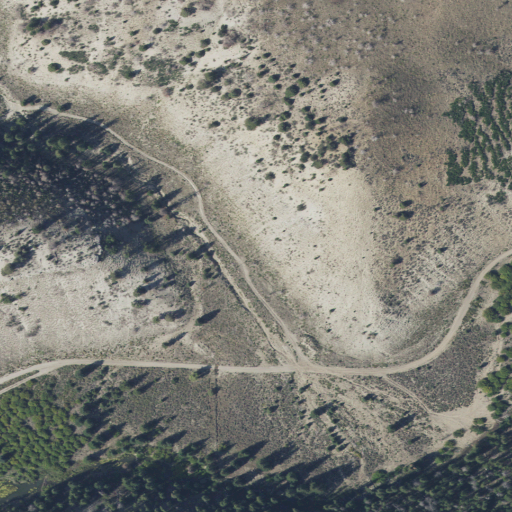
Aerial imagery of valley in Utah named Pine Hollow containing shrub, grassland, evergreen forest, open development, deciduous forest, and woody wetlands